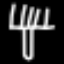
Label: fork